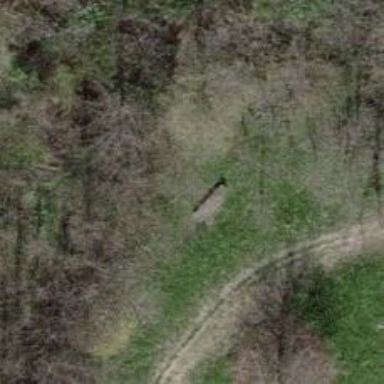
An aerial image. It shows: Bench.